Field crop: maize
Growth stage: 2
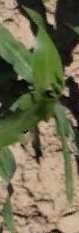
Species: maize